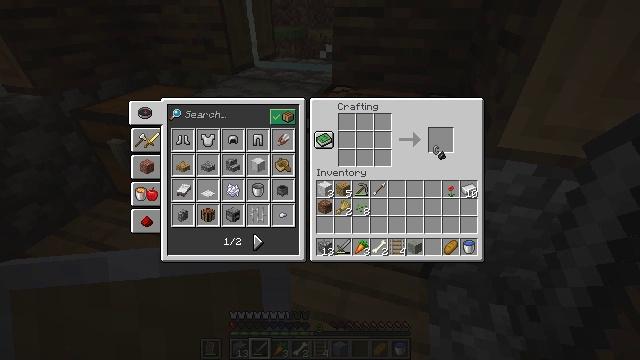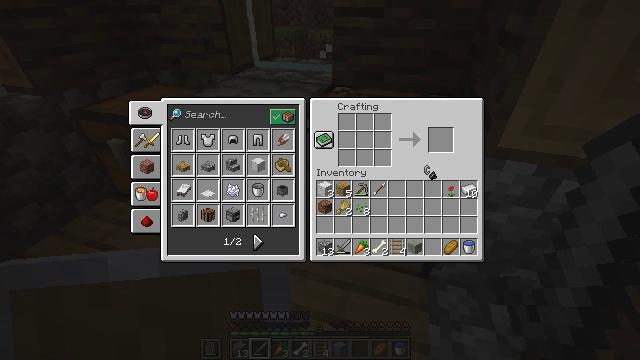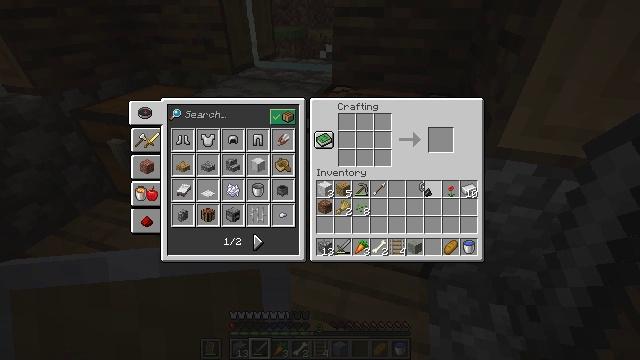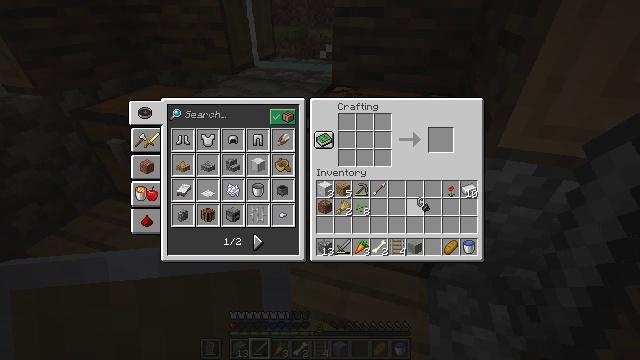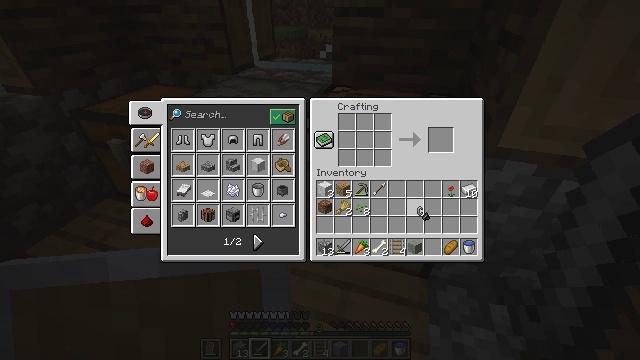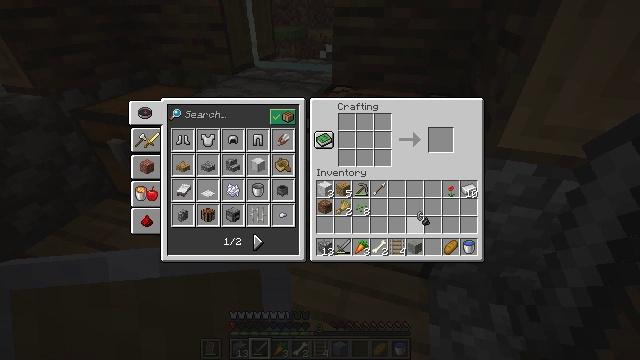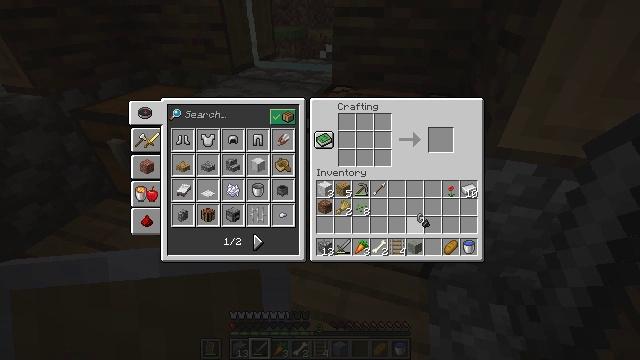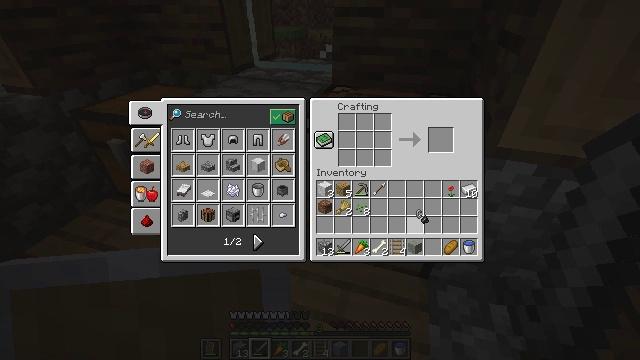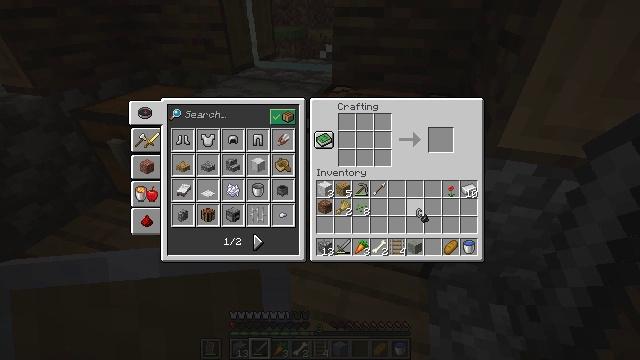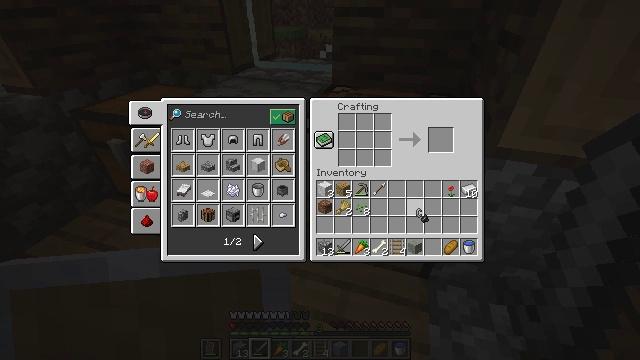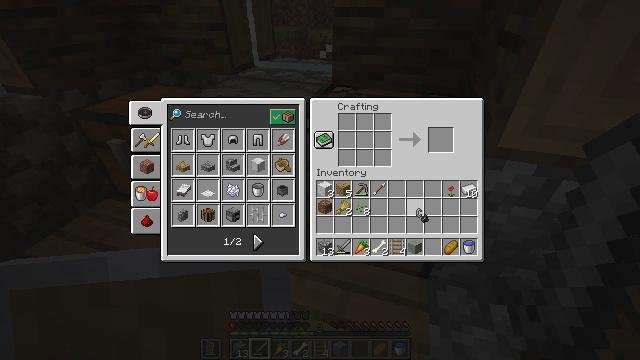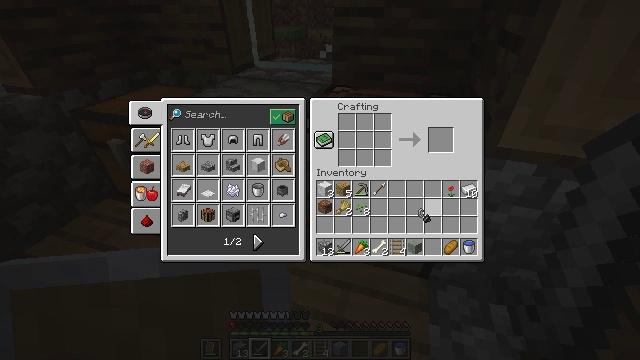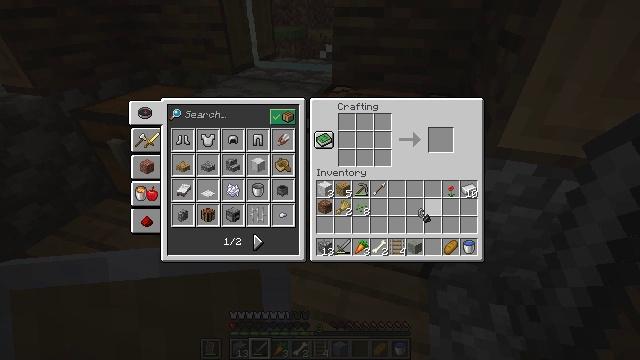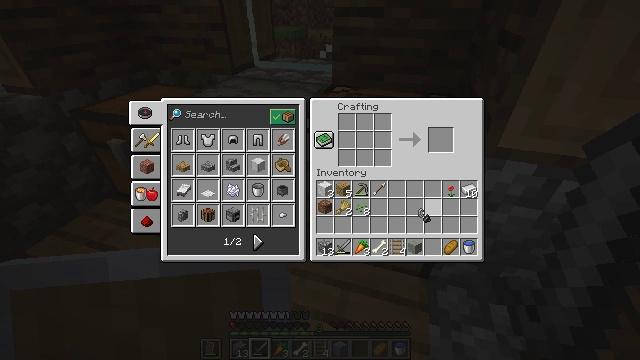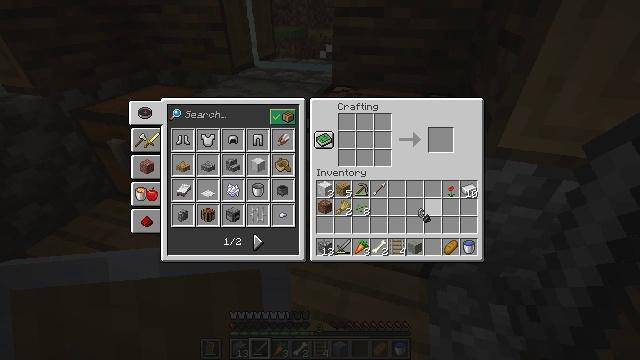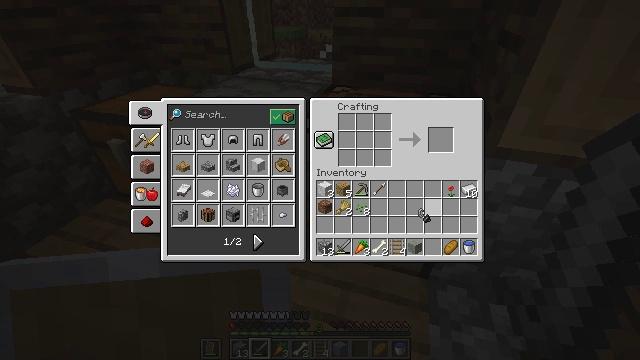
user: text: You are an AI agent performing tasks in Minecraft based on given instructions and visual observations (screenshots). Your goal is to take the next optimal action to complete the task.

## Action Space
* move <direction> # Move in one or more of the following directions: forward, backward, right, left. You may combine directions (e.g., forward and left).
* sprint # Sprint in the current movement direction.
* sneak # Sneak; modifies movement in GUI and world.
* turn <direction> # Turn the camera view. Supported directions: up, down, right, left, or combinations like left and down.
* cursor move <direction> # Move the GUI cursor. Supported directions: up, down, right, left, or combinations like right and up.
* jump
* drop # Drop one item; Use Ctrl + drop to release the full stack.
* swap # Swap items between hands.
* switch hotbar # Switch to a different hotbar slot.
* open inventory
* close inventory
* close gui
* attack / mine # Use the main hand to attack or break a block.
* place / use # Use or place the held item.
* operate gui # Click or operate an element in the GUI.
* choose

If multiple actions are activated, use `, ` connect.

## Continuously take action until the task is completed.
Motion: motion action
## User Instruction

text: Recycle the crafting table.
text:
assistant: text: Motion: turn left and down
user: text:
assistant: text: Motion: turn down
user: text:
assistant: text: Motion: turn down
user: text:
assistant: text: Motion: turn down
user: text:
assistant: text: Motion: no_op
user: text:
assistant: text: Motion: no_op
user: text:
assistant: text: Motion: no_op
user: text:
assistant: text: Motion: no_op
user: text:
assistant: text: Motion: no_op
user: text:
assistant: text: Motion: no_op
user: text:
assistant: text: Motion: no_op
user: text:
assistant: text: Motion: attack / mine
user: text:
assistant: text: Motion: attack / mine
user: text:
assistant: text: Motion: attack / mine
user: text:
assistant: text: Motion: attack / mine
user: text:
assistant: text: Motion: no_op
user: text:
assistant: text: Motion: no_op
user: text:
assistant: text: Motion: no_op
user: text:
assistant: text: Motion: no_op
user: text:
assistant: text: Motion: no_op
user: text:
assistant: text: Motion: no_op
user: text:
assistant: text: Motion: no_op
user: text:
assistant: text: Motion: no_op
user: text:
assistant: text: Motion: no_op
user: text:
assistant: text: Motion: no_op
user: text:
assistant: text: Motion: no_op
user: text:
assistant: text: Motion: no_op
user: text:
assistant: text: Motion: turn left
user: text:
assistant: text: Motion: turn left and up
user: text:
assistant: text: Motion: turn left